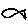
Label: fish